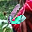
Label: 6